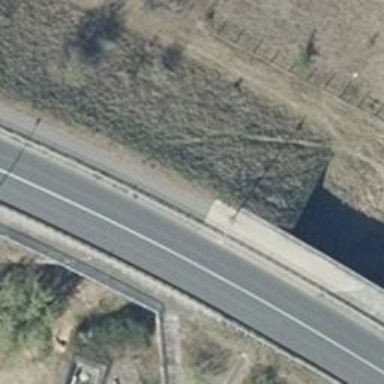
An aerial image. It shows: Primary highway bridge with asphalt surface and embankment.